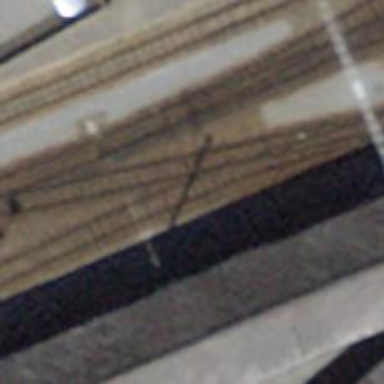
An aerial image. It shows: Narrow-gauge railway siding with 1 track. The railway line is electrified with contact line.